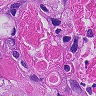
Metastatic tissue present: yes